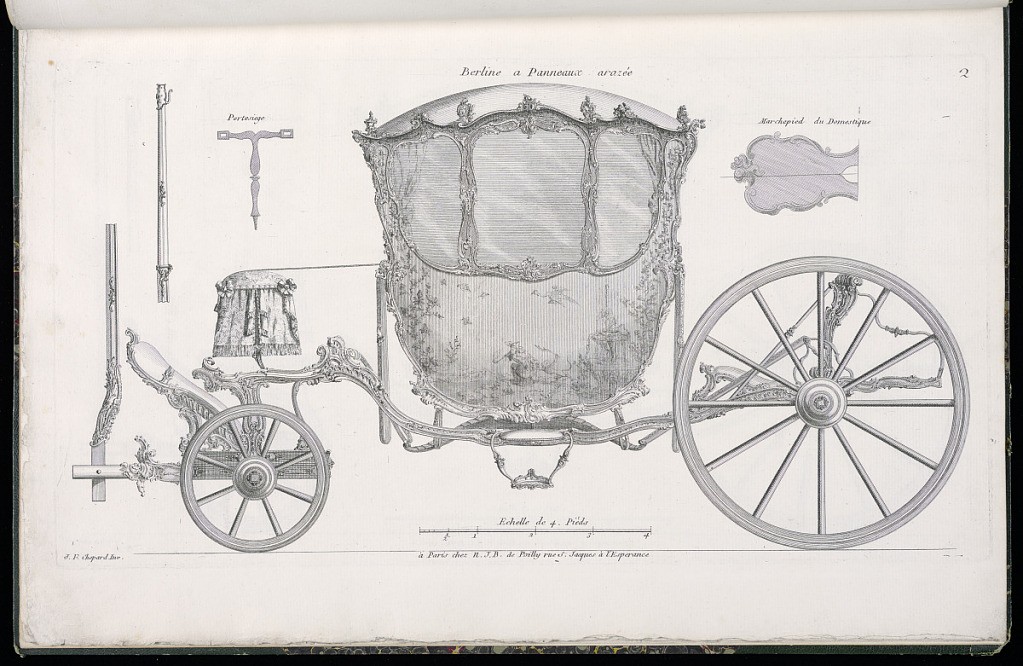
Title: Berline à Panneaux arazée
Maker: Jean-François Chopard, French, active 18th century
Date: ca. 1750
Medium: Engraving on paper
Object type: Bound print
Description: Plate 2, Folio 2 of a series of 13 prints of designs for carriages or coaches. Carriage decorated with rocaille motifs, shown in elevation, with details of the various parts at upper left and upper right. The body of the coach consists of a single painted panel featuring a chinoiserie scene of a figure smoking a pipe and holding a monkey in a garden landscape.